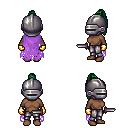
a pixel art fantasy rpg character, female body template, human, dark skin, maroon tattered cape, metal pants, green long topknot hairstyle, metal helm, gold gloves, dagger, four views (front, back, left, right), 2x2 character sprite sheet, small pixel art, hard edges, no anti-aliasing